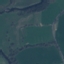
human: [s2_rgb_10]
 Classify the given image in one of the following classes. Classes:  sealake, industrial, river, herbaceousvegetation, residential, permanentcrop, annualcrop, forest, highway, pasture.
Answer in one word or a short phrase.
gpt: Pasture